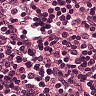
Metastatic tissue present: no